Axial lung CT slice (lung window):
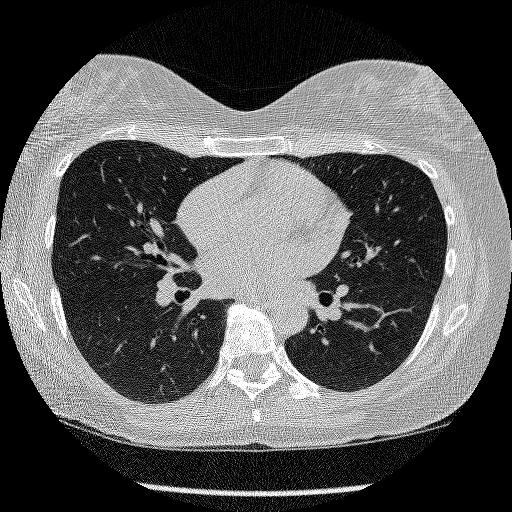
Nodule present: no